Question: I wanna order div like in the image below any one can help?
All div has specific width but they don't have Height restrict. There can be 4 div each column and next div (5th div) goes bottom of 1st div but space of top and bottom div must be same(margin:5px)

Thanks.
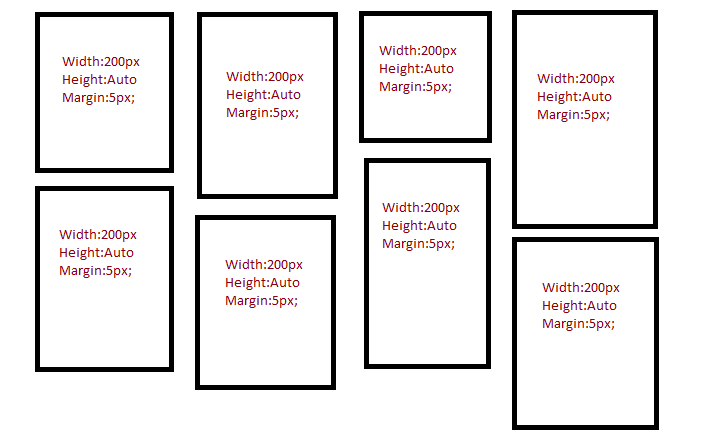
Answer: Nathan's suggestion is a good one - there is also <URL>, which relies on jQuery as well.